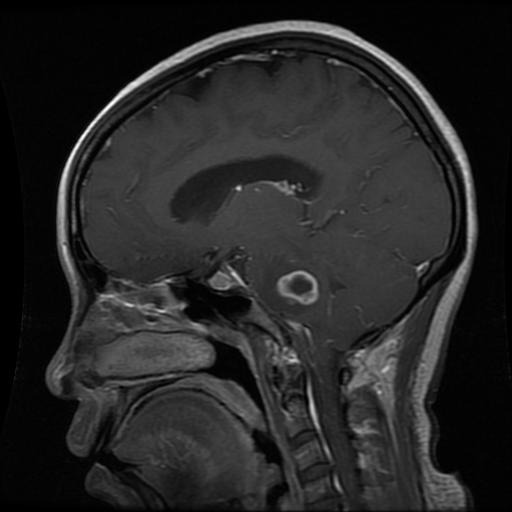
Label: glioma